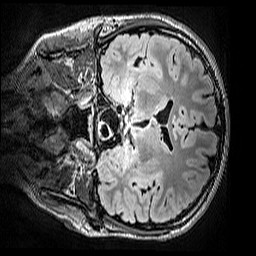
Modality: FLAIR
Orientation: coronal
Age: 11
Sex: male
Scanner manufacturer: siemens
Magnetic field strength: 3 T
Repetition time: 5 s
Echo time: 0.388 s